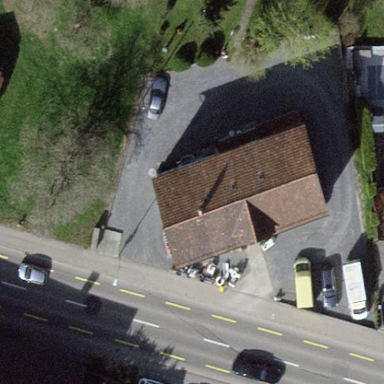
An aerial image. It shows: Retail building.